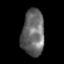
Tissue: skin
Cell type: Epithelial cells
Senescence score: 0.2545
Nuclear area (px): 1016
Mean DAPI intensity: 104.124